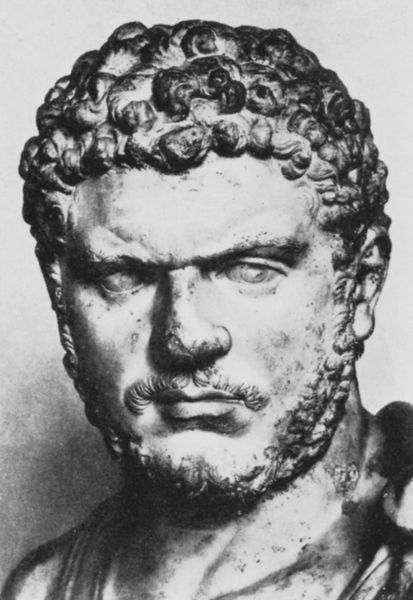
Titel: Caracalla
Institution: Berlin, Staatliche Museen, Antikensammlung
Schlagwörter: kopf, mann, schatten, weiß, ausschnitt, licht, mund, nase, ohr, schwarz, stirn, blick, bart, jung, schnurrbart, augen, gesicht, stein, hals, figur, gewand, haare, kinn, lippen, locken, skulptur, wangen, schaden, detail, brauen, grimmig, junge, schnauzbart, schnauzer, foto, römer, toga, krieger, beschädigung, beschädigt, silberblick, siberblick